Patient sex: F
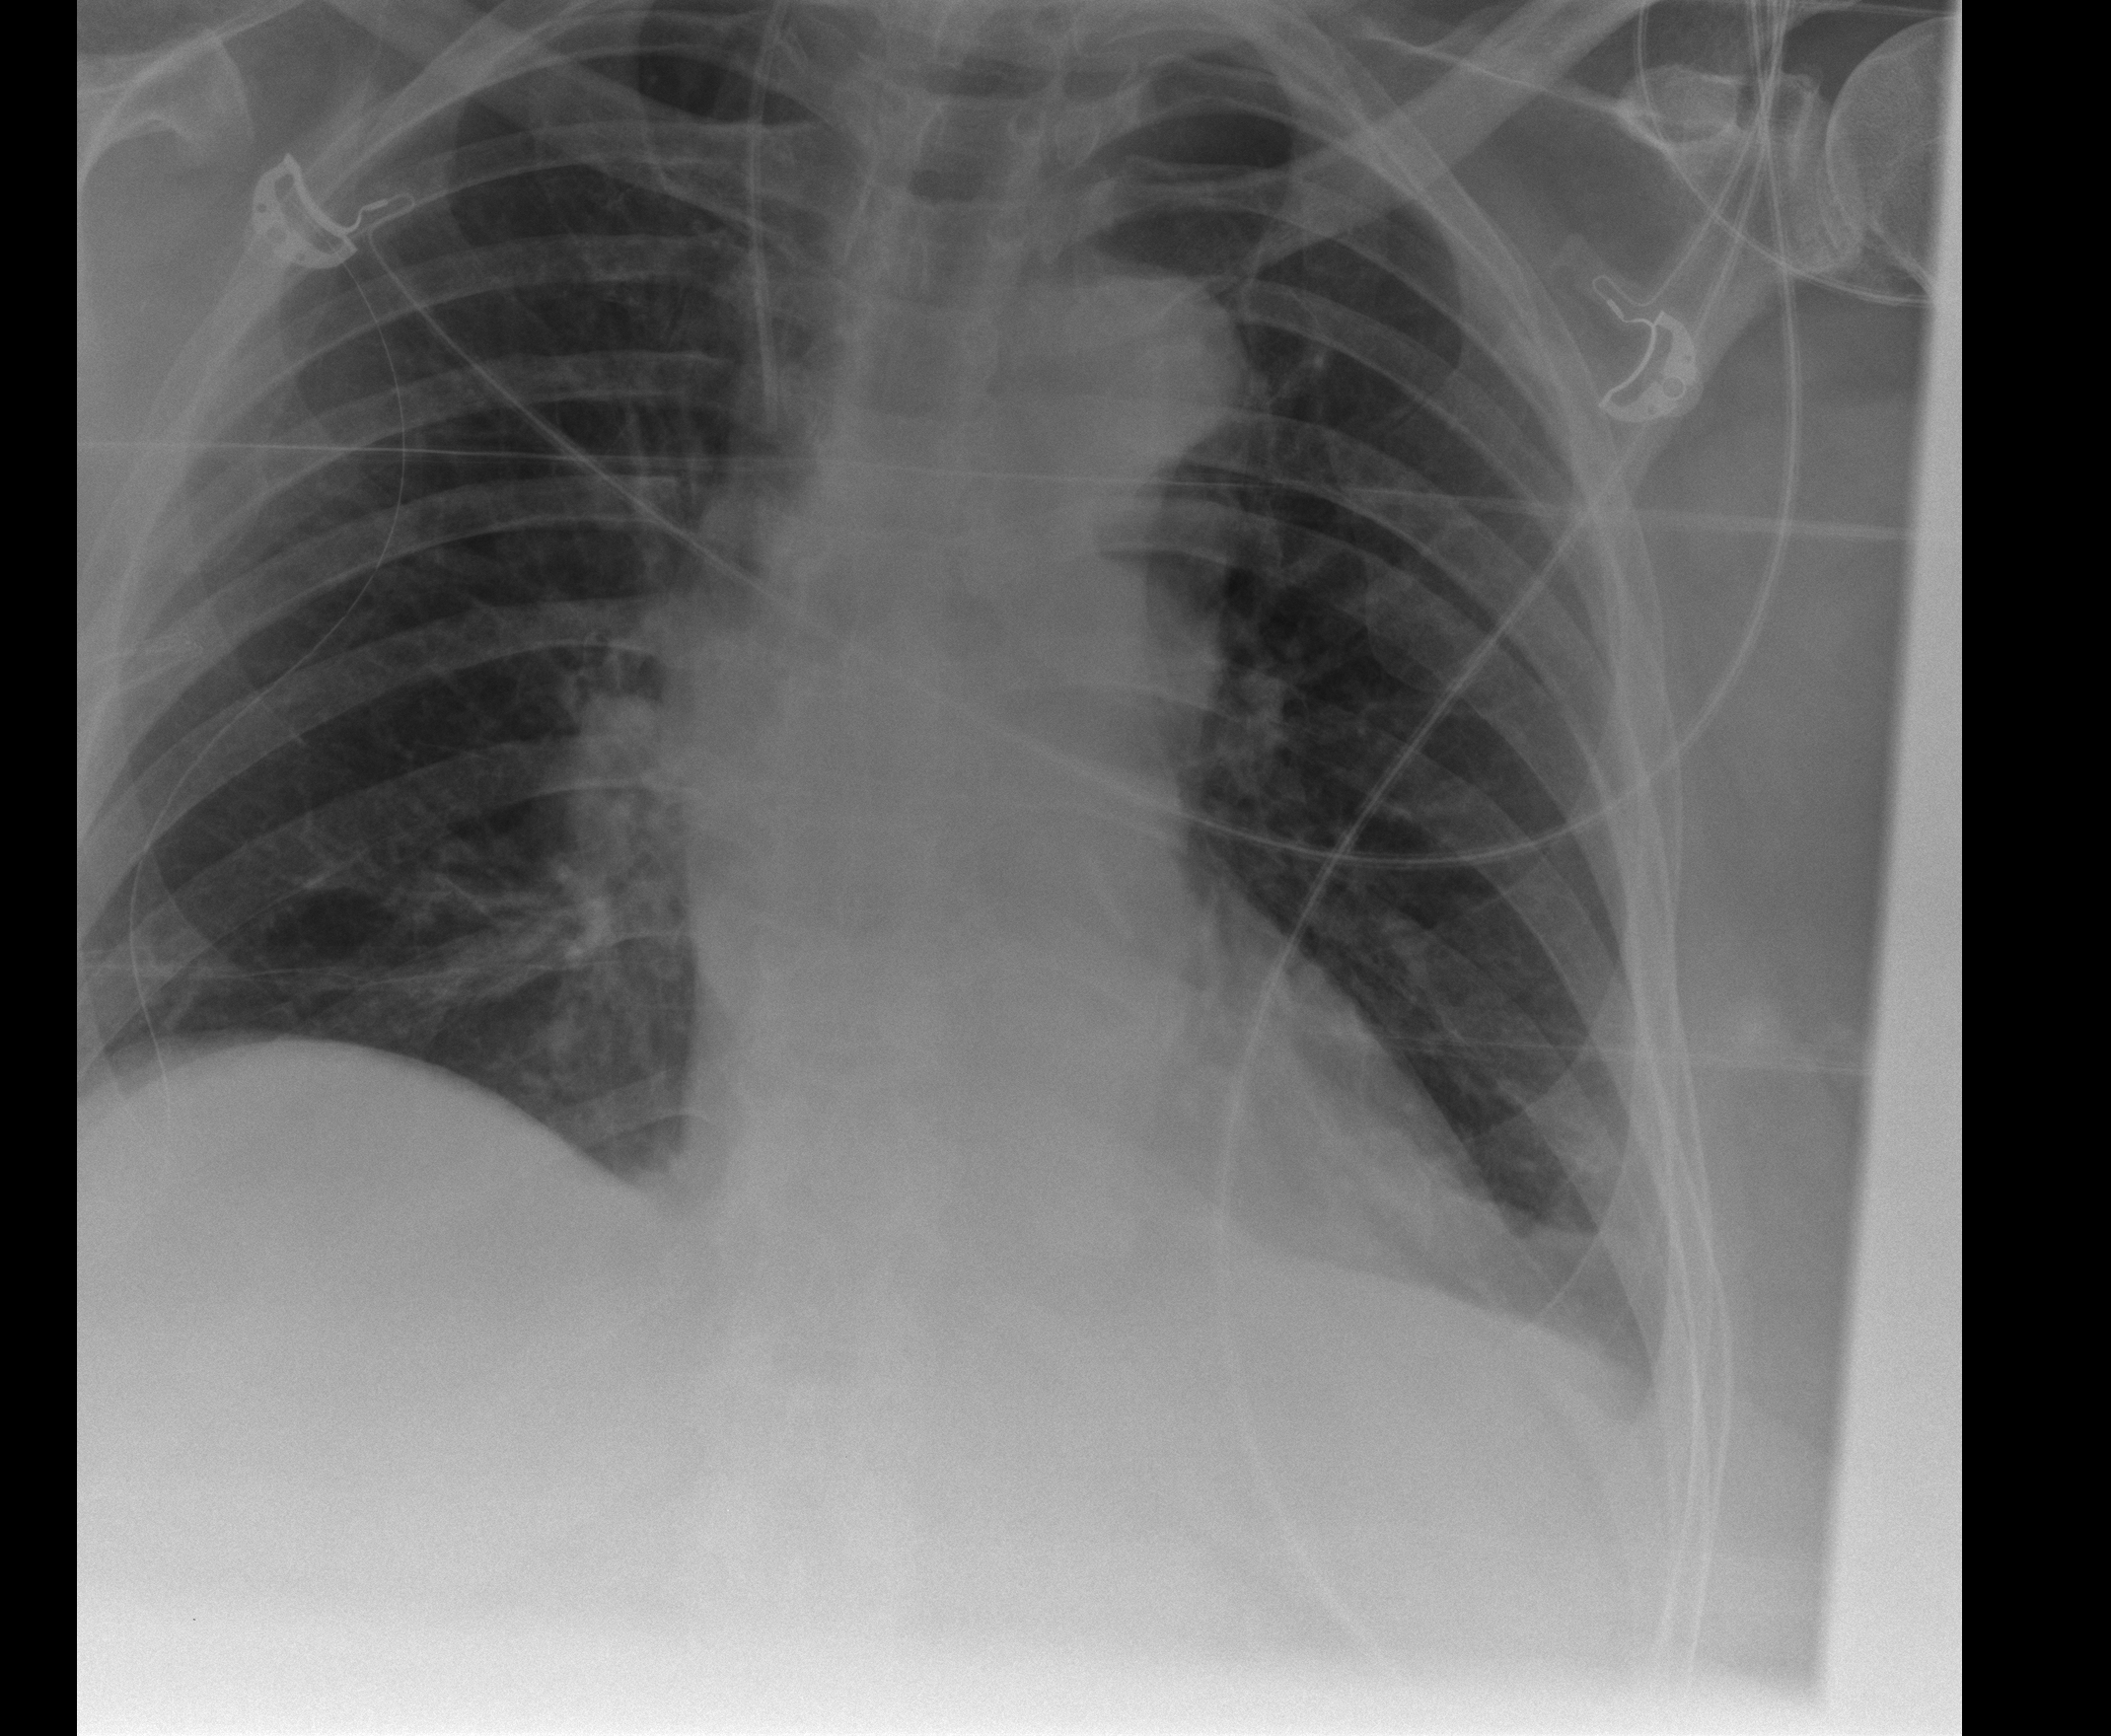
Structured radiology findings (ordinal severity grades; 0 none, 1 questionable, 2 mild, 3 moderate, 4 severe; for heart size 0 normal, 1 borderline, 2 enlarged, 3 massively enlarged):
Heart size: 0
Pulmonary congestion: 0
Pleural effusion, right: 0
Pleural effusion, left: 2
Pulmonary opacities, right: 0
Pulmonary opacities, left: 0
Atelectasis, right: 0
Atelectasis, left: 0